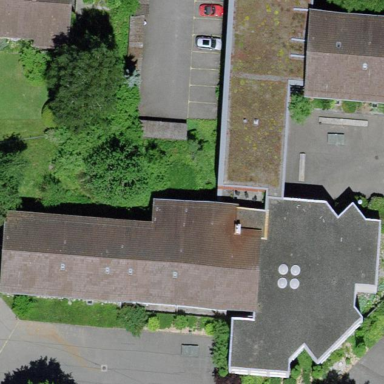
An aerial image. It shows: School building.